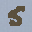
Label: 5